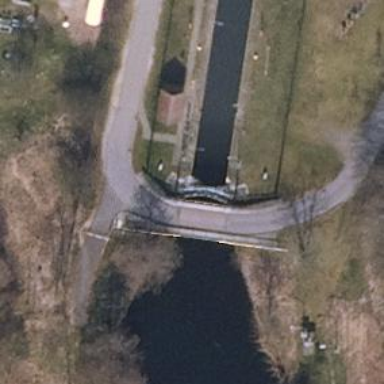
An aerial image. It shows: Lock gate on waterway.